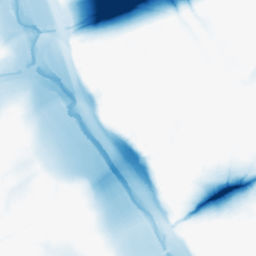
Category: morphological
Decomposition family: morphological
Decomposition parameters: operation: closing
size: 50
Upsampling method: cubic_catmull_rom
Upsampling parameters: scale: 8
Upsampling scale: 8